Question:
I try to extract all five rows listed in the table above.
I'm using Ruby hpricot library to extract the table rows using xpath expression.
In my example, the xpath expression I use is /html/body/center/table/tr. Note that I've removed the tbody tag from the expression, which is usually the case for successful extraction.
The weird thing is that I'm getting the first three rows in the result with the last two rows missing. I just have no idea what's going on there.
EDIT: Nothing magic about the code, just attaching it upon request.
'''
require 'open-uri'
require 'hpricot'
faculty = Hpricot(open("http://www.utm.utoronto.ca/7800.0.html"))
(faculty/"/html/body/center/table/tr").each do |text|
puts text.to_s
end
'''
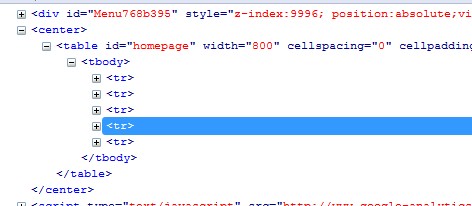
Answer: The HTML document in question is invalid. (See <URL> Hpricot parses it in another way than your browser -- hence the different results -- but it can't really be blamed. Until HTML5, there was no standard on how to parse invalid HTML documents.
I tried replacing Hpricot with Nokogiri and it seems to give the expected parse. Code:
'''
require 'open-uri'
require 'nokogiri'
faculty = Nokogiri.HTML(open("http://www.utm.utoronto.ca/7800.0.html"))
faculty.search("/html/body/center/table/tr").each do |text|
puts text
end
'''
Maybe you should switch?